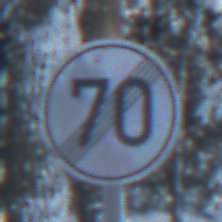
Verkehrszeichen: EndeGeschwindigkeit70
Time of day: MorningAfternoon
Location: Outdoor (Nature)
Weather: Clear
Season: Winter
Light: Natural